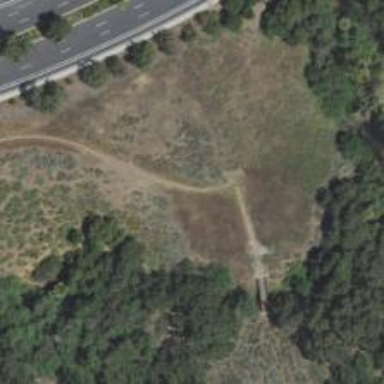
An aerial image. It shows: Disc golf tee area.